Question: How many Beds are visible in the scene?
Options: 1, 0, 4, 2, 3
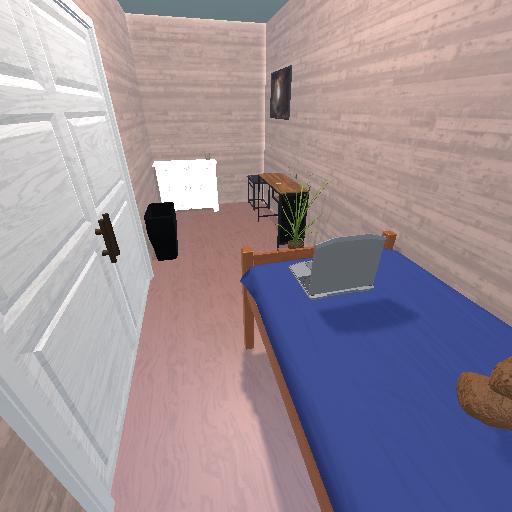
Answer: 1